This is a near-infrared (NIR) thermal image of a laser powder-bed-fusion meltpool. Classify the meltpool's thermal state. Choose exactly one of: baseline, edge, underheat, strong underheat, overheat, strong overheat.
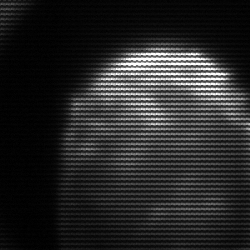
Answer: edge